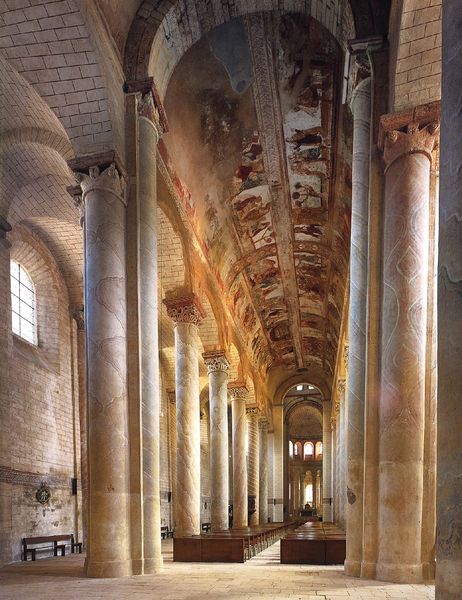
Titel: Ehemalige Benediktinerabetei St-Savin östlich von Poitiers
Standort: (F Hauteurs de Gâtine) (EU - F - Hauteurs de Gâtine)
Schlagwörter: sitzen, fenster, licht, marmor, säulen, wand, architektur, stein, steine, kirche, decke, farbig, bilder, mauer, bank, rundbogen, durchgang, foto, gewölbe, mauerwerk, bänke, hauptschiff, kapitelle, kirchenschiff, seitenschiff, fresken, romanik, heilige, deckengemälde, fresko, fresco, legende, basilika, säulengang, deckenmalerei, tonnengewölbe, romanisch, deckenfresko